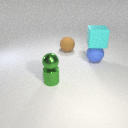
small green metal sphere above small green metal cylinder